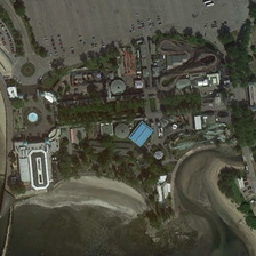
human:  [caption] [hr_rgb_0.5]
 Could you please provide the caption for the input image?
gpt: surrounded by a row of trees in the park.

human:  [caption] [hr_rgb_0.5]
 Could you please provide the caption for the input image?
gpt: Surrounded by a row of trees in the park.

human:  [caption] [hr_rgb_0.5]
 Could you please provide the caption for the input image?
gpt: Trees around the park

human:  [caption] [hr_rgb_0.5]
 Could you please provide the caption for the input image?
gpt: The park is surrounded by a row of trees.

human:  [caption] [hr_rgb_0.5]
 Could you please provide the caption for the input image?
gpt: In the park, a row of trees surrounded him.